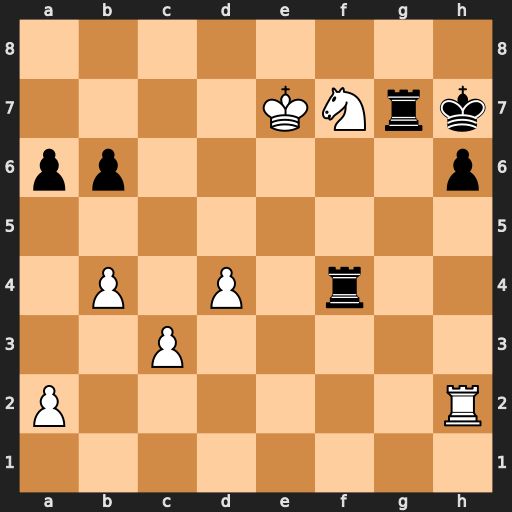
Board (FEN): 8/4KNrk/pp5p/8/1P1P1r2/2P5/P6R/8
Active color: w
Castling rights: -
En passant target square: -
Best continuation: Rxh6+ Kg8 Rh8#